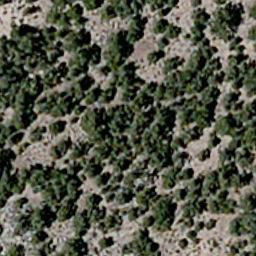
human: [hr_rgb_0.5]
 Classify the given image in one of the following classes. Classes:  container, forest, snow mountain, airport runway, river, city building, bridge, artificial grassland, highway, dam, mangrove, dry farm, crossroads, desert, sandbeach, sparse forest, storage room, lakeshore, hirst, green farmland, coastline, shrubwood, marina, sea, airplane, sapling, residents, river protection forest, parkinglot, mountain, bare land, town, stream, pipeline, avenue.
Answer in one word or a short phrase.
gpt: sparse forest